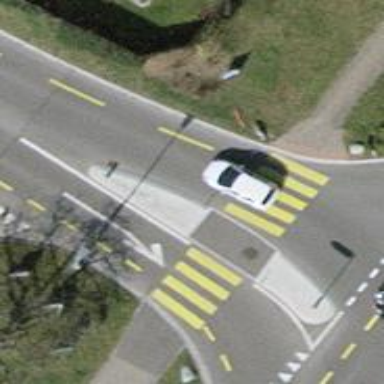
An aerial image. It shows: Uncontrolled road crossing with pedestrian island.